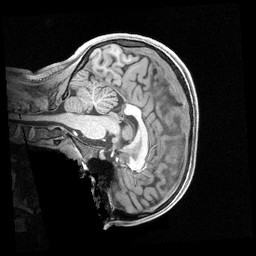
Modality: T1w
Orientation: sagittal
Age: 21
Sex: female
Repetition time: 2.4 s
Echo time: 0.00222 s